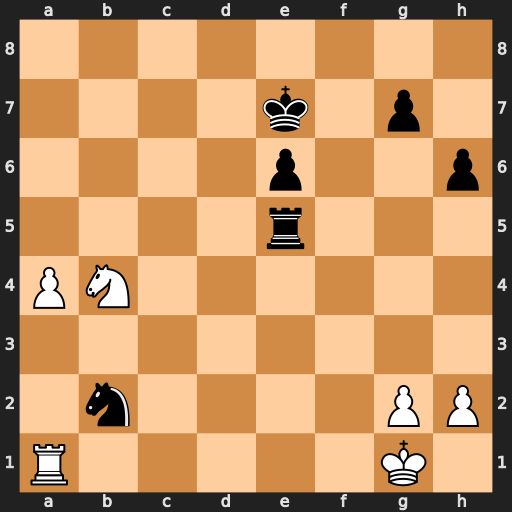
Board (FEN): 8/4k1p1/4p2p/4r3/PN6/8/1n4PP/R5K1
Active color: w
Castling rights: -
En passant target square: -
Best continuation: Nc6+ Kd6 Nxe5